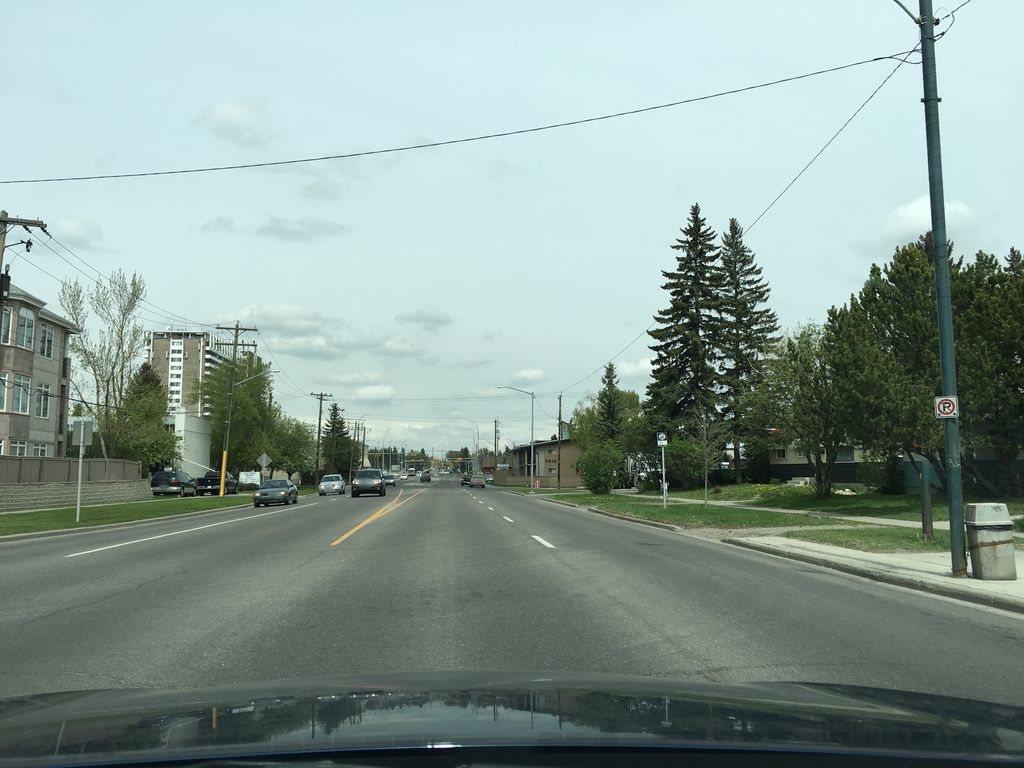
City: calgary